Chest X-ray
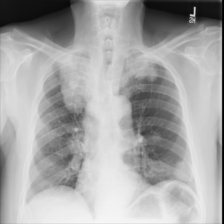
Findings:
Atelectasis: negative
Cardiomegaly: negative
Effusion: negative
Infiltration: negative
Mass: positive
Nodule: negative
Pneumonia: negative
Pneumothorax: negative
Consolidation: negative
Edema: negative
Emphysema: negative
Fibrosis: negative
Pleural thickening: negative
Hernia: negative